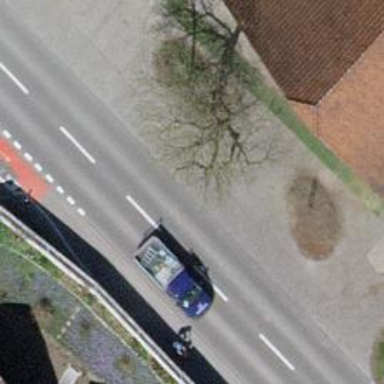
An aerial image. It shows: Bus stop along the road.